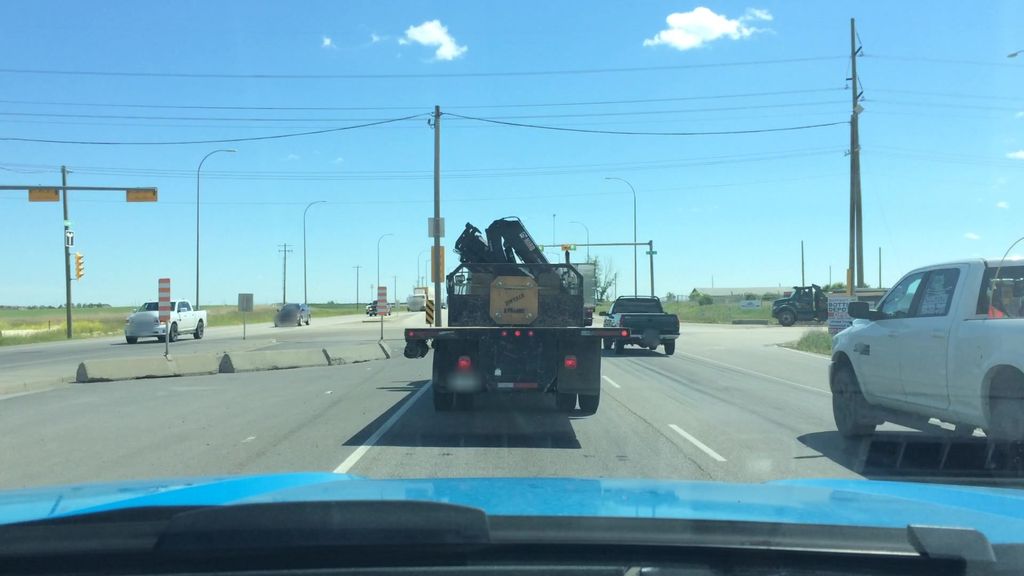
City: calgary